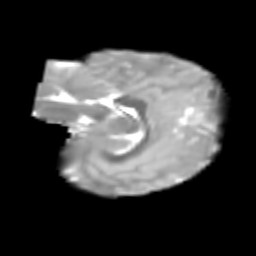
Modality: T2w
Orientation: sagittal
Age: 6
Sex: female
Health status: healthy